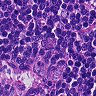
Metastatic tissue present: no